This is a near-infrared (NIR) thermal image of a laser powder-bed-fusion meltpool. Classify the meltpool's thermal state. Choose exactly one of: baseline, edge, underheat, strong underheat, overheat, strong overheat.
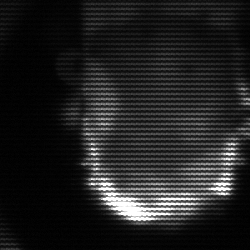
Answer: baseline